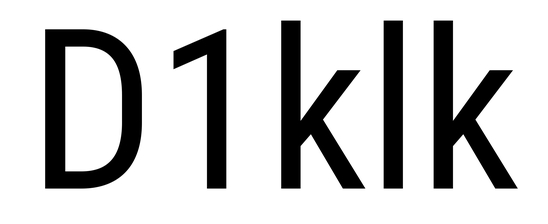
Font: Roboto_Condensed_Regular